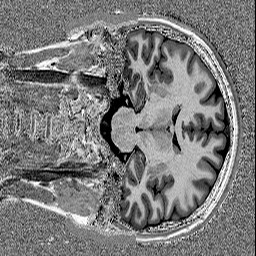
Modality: UNIT1
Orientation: coronal
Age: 27
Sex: female
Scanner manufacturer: siemens
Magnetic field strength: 3 T
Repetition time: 5 s
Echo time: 0.00298 s